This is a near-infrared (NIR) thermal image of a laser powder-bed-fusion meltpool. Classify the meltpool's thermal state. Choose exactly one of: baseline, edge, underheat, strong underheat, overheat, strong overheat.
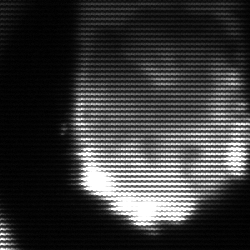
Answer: edge